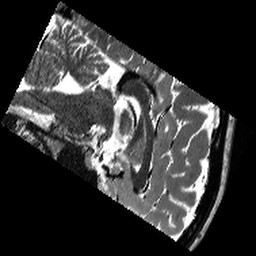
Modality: T2w
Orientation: sagittal
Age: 18
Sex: male
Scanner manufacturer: siemens
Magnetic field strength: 3 T
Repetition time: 13.15 s
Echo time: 0.082 s